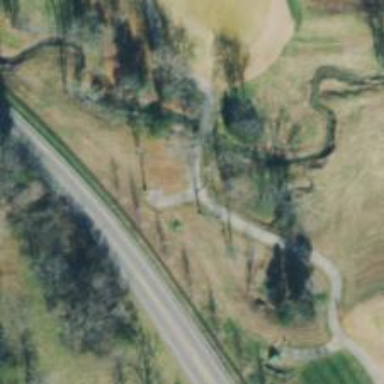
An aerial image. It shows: Path for golf carts.